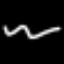
Label: squiggle